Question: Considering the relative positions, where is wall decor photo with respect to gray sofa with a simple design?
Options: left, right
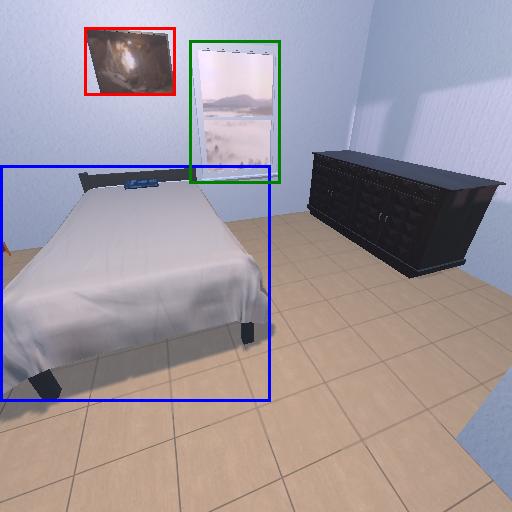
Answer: left